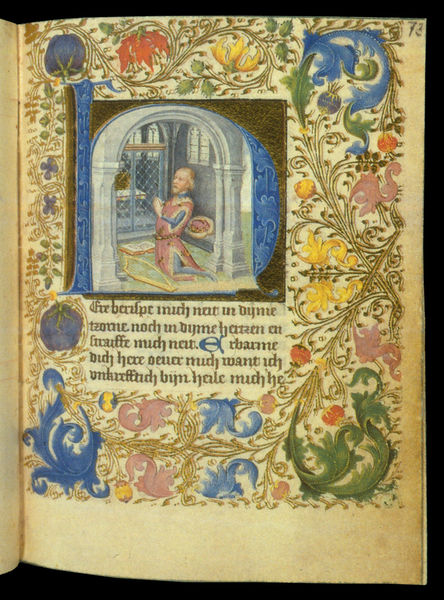
Titel: Lochner-Gebetsbuch
Künstler: Stefan Lochner
Institution: Darmstadt, Universitäts- und Landesbibliothek
Schlagwörter: blau, blätter, dunkel, mann, gelb, grün, blumen, bunt, schwarz, szene, säulen, blüten, rose, rot, ornament, bibel, gitter, kirche, gewand, gold, engel, frucht, ranken, farbig, schrift, papier, bogen, farbe, ornamente, verzierung, deutsch, buch, seite, text, knien, initiale, beten, gebet, altar, ranke, buchseite, blumenranken, latein, buchmalerei, minne, majuskel, bikd, codex, beteb, althochdeutsch, h, lochner, initiae